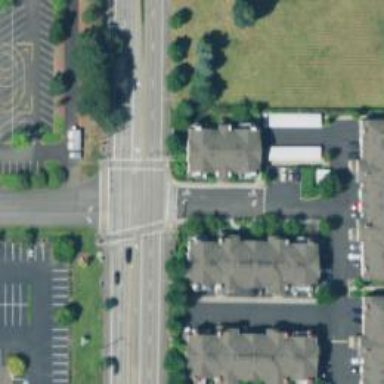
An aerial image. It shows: Crossing on the road.